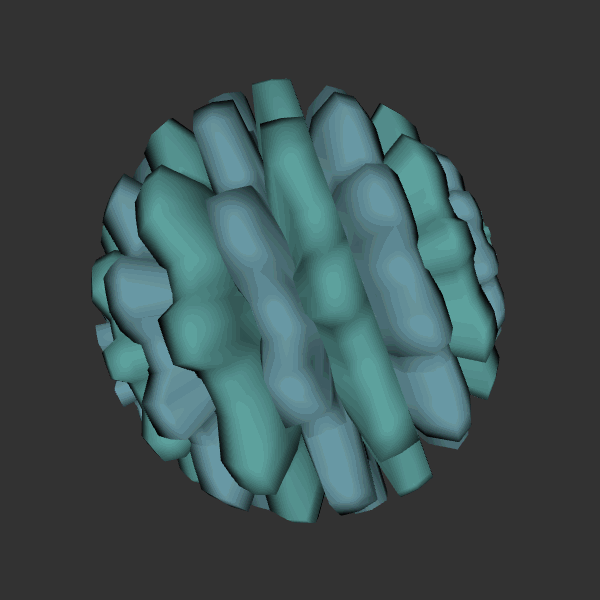
Background: dark